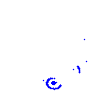
Particle: kaon